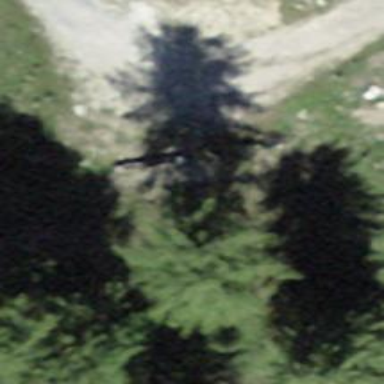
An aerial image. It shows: Wayside cross with historic significance.